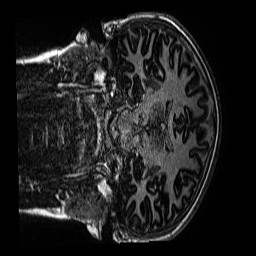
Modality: MP2RAGE
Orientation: coronal
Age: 13
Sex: male
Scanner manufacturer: siemens
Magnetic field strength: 3 T
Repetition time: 4 s
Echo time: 0.00299 s